Question: I would like to add a file system to the list of file systems in the Window's Format Data dialog.

Where is this data populated from? I'm guessing it's enumerated from the existing Installable File Systems (drivers, filters, minifilters)?
What I'm trying to do is create a custom file system that is basically identical to NTFS but has a very small difference. I was wondering if I could create an IFS driver/filter/minifilter that would allow me to piggyback on the existing NTFS driver (like a passthrough but letting it pass through to a specific file system driver instead of just falling to the next avaialble) and allow me to list it in the format data dialog box along with calling my format function which would call the underlying NTFS format function.
I'm not sure if this is possible or how it would be done. I'm basically looking for someone to point me in the right direction.
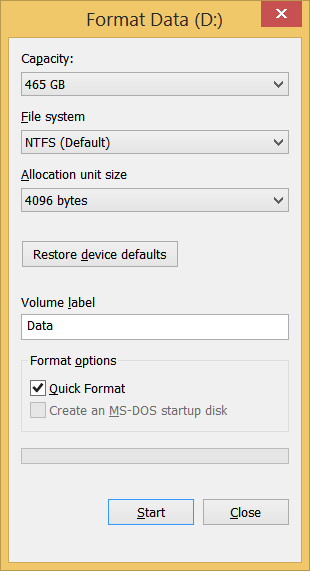
Answer: You would write an IFS or <URL>.
Those drivers are normally written as mini-driver, but since you want to manipulate the NTFS file system, it should be enough to write a <URL>.
An example of such a IFS driver is this <URL>.